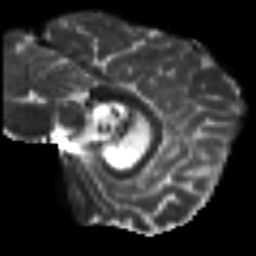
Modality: T2w
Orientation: sagittal
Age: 31
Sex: female
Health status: ill
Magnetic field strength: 3 T
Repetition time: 9 s
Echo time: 0.093 s